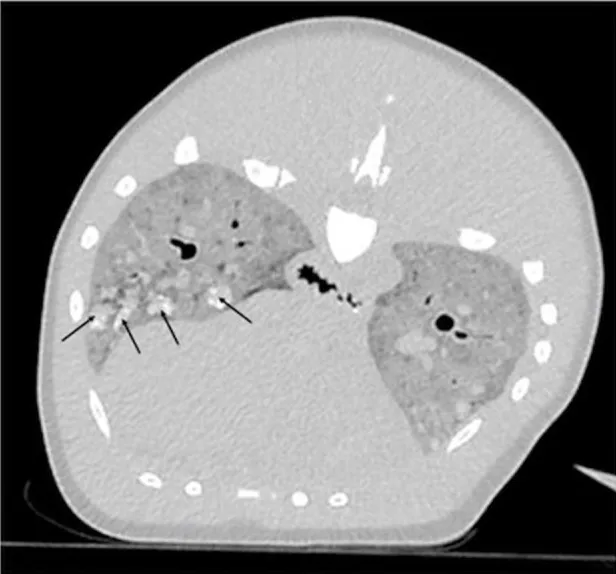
Computed tomographic (CT) transverse image centered on the mid-thorax reconstructed in a lung algorithm of an adult male Stenella frontalis. Diffusely, the pulmonary parenchyma has a severe increase in soft tissue attenuation and contains multifocal and ill-defined soft tissue attenuating nodules, some of which have mineral foci (black arrows).
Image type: radiology (ct)